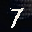
Label: 7